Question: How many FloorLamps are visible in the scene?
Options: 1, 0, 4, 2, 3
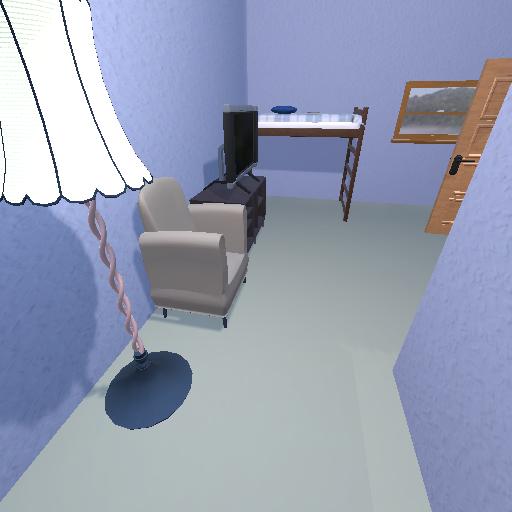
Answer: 1